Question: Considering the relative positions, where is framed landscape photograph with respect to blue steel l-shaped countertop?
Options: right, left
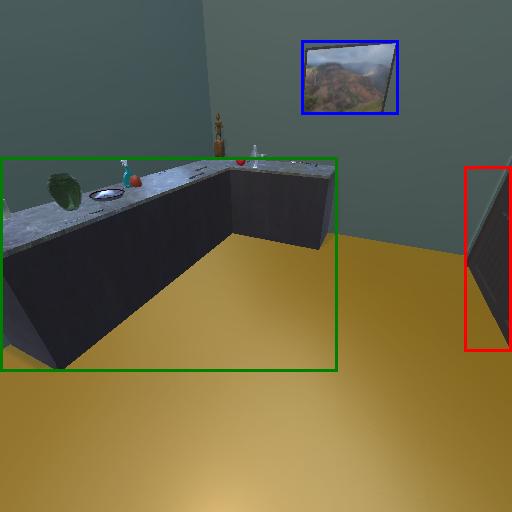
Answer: right